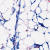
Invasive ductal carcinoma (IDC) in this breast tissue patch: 0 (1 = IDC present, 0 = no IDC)